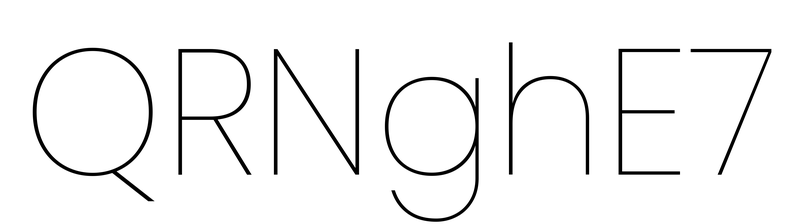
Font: Poppins-Thin